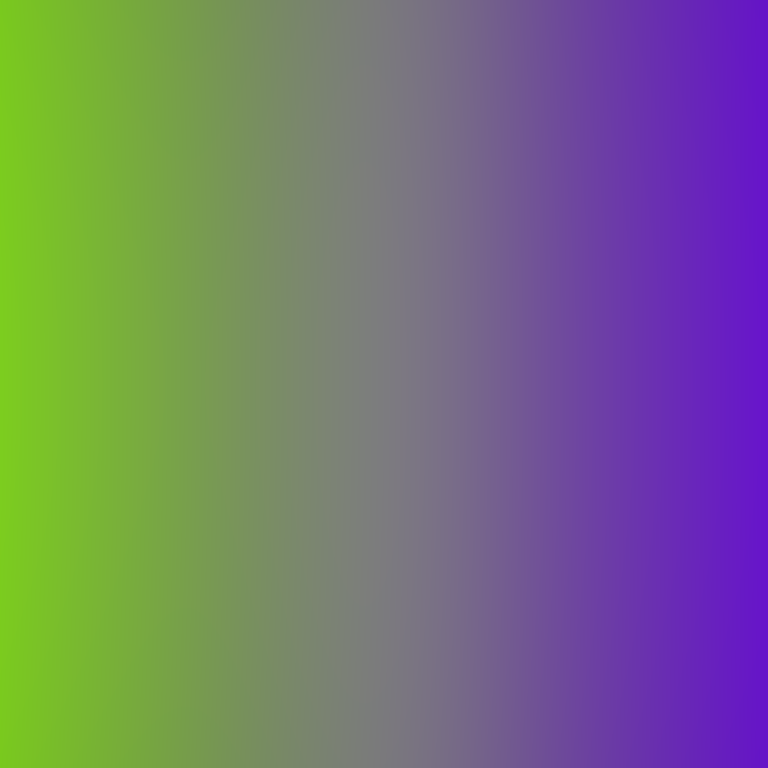
Abstract light effect, smooth gradient from vibrant green to deep purple, calm atmosphere, soft blend, no room, no furniture, no objects.